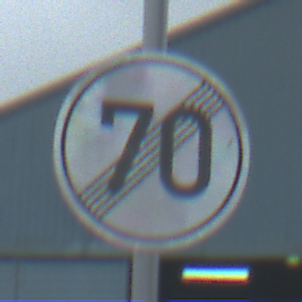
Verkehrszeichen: EndeGeschwindigkeit70
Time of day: Midday
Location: Outdoor (Suburban)
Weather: Overcast
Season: NotSpecified
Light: Natural